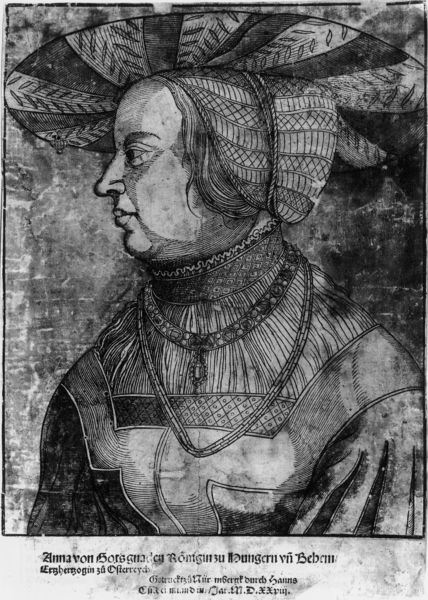
Titel: Bildnis der Anna, Königin von Ungarn, Schwester von Ludwig II von Ungarn
Künstler: Erhard Schön
Institution: (Seriendruck)
Schlagwörter: mann, schatten, weiß, ausschnitt, brust, busen, frau, frisur, grau, haar, hut, kleid, licht, mund, nase, profil, schmuck, schwarz, stirn, zeichnung, blick, dame, haube, hochformat, muster, rock, kappe, augen, bluse, falten, kragen, mensch, spitze, ärmel, bildnis, portrait, porträt, auge, gold, haare, augenbrauen, brosche, kinn, lippen, renaissance, schulter, schultern, kopfbedeckung, holzschnitt, schrift, mieder, backen, kette, grafik, graphik, linien, rand, spitz, kopftuch, inschrift, büste, streifen, deutsch, wange, augenbraue, hutkrempe, krempe, tusche, druck, schnitt, druckgrafik, radierung, stich, seite, schwarzweiß, text, ketten, beschriftung, bleistift, stehkragen, krause, pupille, österreich, braue, tracht, schläfe, mittelalter, luther, königin, plissiert, bänder, kupferstich, netz, anna, herzogin, frauenkopf, haarnetz, geschlitzt, schongauer, alte meister, martin schongauer, provil, erzherzogin, emund, schmucke, nbramund, goldhaube